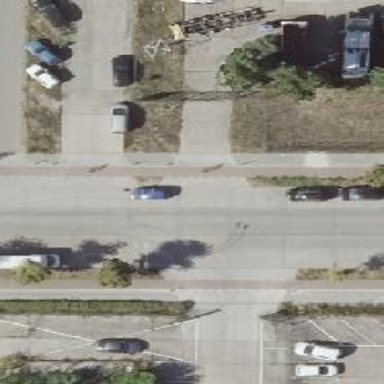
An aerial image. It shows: Residential road with concrete surface. There are separate sidewalks on both sides.